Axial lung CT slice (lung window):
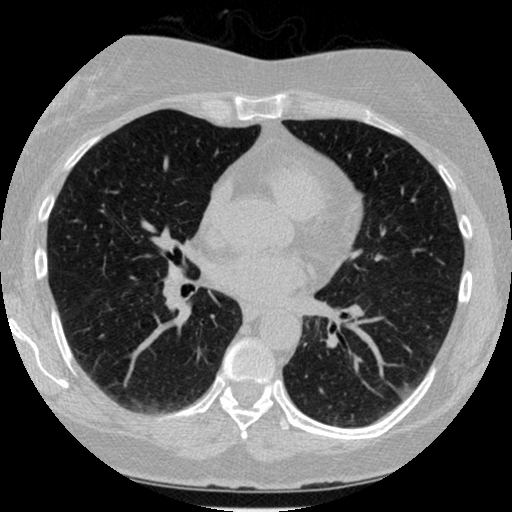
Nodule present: no